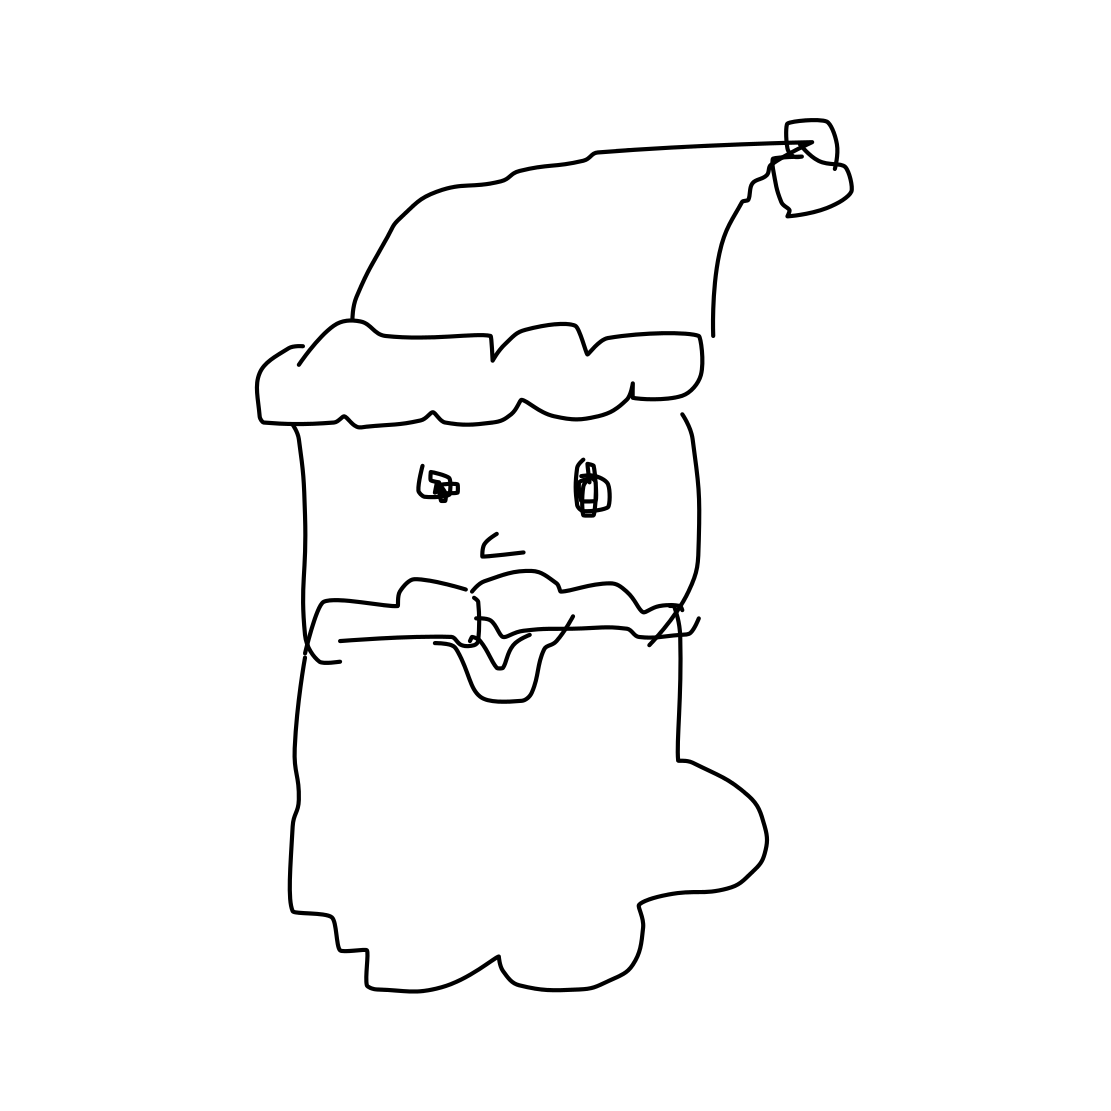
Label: santa claus